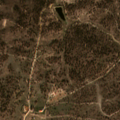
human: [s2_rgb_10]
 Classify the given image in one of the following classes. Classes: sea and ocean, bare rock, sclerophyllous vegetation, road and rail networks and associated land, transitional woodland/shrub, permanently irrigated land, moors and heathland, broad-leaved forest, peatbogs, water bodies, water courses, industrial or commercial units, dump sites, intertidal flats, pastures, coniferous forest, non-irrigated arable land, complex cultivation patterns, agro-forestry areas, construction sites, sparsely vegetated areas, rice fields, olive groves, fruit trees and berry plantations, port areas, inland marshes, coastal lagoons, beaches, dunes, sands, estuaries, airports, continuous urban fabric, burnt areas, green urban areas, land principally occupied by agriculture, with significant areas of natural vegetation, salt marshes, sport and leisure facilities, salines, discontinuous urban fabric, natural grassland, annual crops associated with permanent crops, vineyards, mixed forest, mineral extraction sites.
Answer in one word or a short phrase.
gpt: pastures, agro-forestry areas